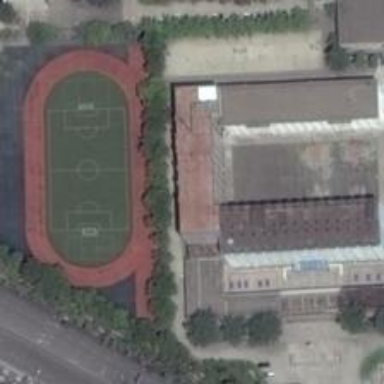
The football field is located beside a c-shaped building .